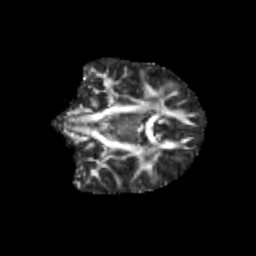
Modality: FA
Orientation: coronal
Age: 11
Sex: female
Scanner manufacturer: siemens
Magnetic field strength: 3 T
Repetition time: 3.8 s
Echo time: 0.07 s